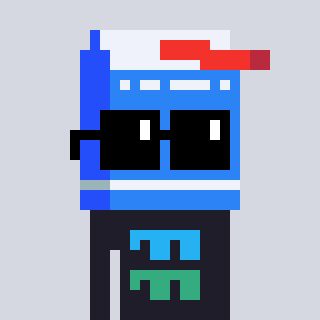
a pixel art character with square black sunglasses, a milk-shaped head and a grayscale-colored body on a cool background